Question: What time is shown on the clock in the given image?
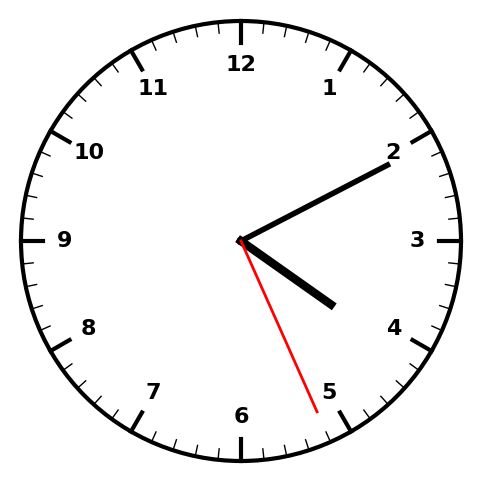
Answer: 04:10:26